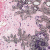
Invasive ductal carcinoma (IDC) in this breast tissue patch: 0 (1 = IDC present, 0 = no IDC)